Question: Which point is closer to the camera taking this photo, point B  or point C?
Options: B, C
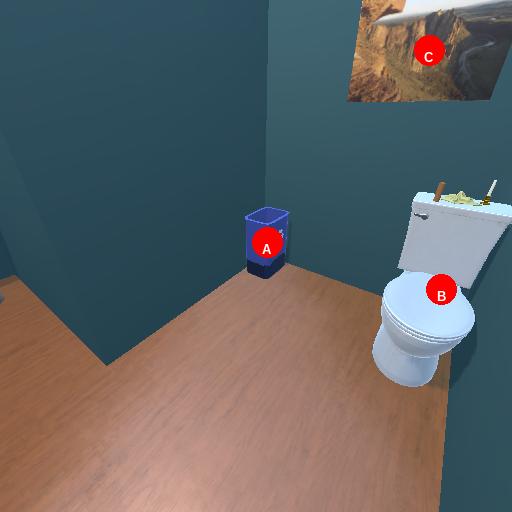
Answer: B